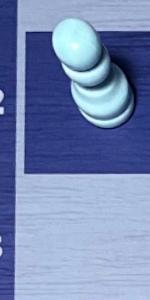
Label: Empty